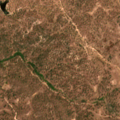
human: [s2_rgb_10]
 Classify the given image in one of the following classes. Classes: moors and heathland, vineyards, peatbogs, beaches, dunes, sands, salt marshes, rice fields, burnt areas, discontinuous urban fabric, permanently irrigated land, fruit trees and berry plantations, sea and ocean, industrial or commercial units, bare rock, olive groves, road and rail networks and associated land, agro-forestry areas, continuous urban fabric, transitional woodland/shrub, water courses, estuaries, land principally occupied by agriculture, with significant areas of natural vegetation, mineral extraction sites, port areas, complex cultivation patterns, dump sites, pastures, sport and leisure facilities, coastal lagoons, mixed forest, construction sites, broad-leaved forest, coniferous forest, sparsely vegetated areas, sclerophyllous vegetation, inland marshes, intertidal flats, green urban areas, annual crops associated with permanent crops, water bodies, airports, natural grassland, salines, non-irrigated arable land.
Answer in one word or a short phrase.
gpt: agro-forestry areas